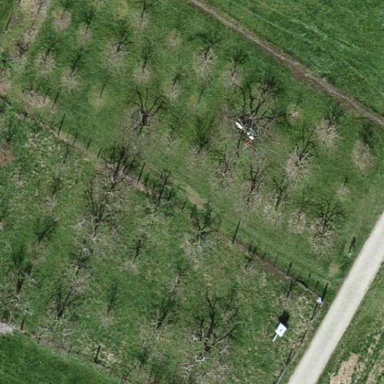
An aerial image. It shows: Orchard.